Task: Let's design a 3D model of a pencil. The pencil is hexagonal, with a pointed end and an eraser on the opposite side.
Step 124:
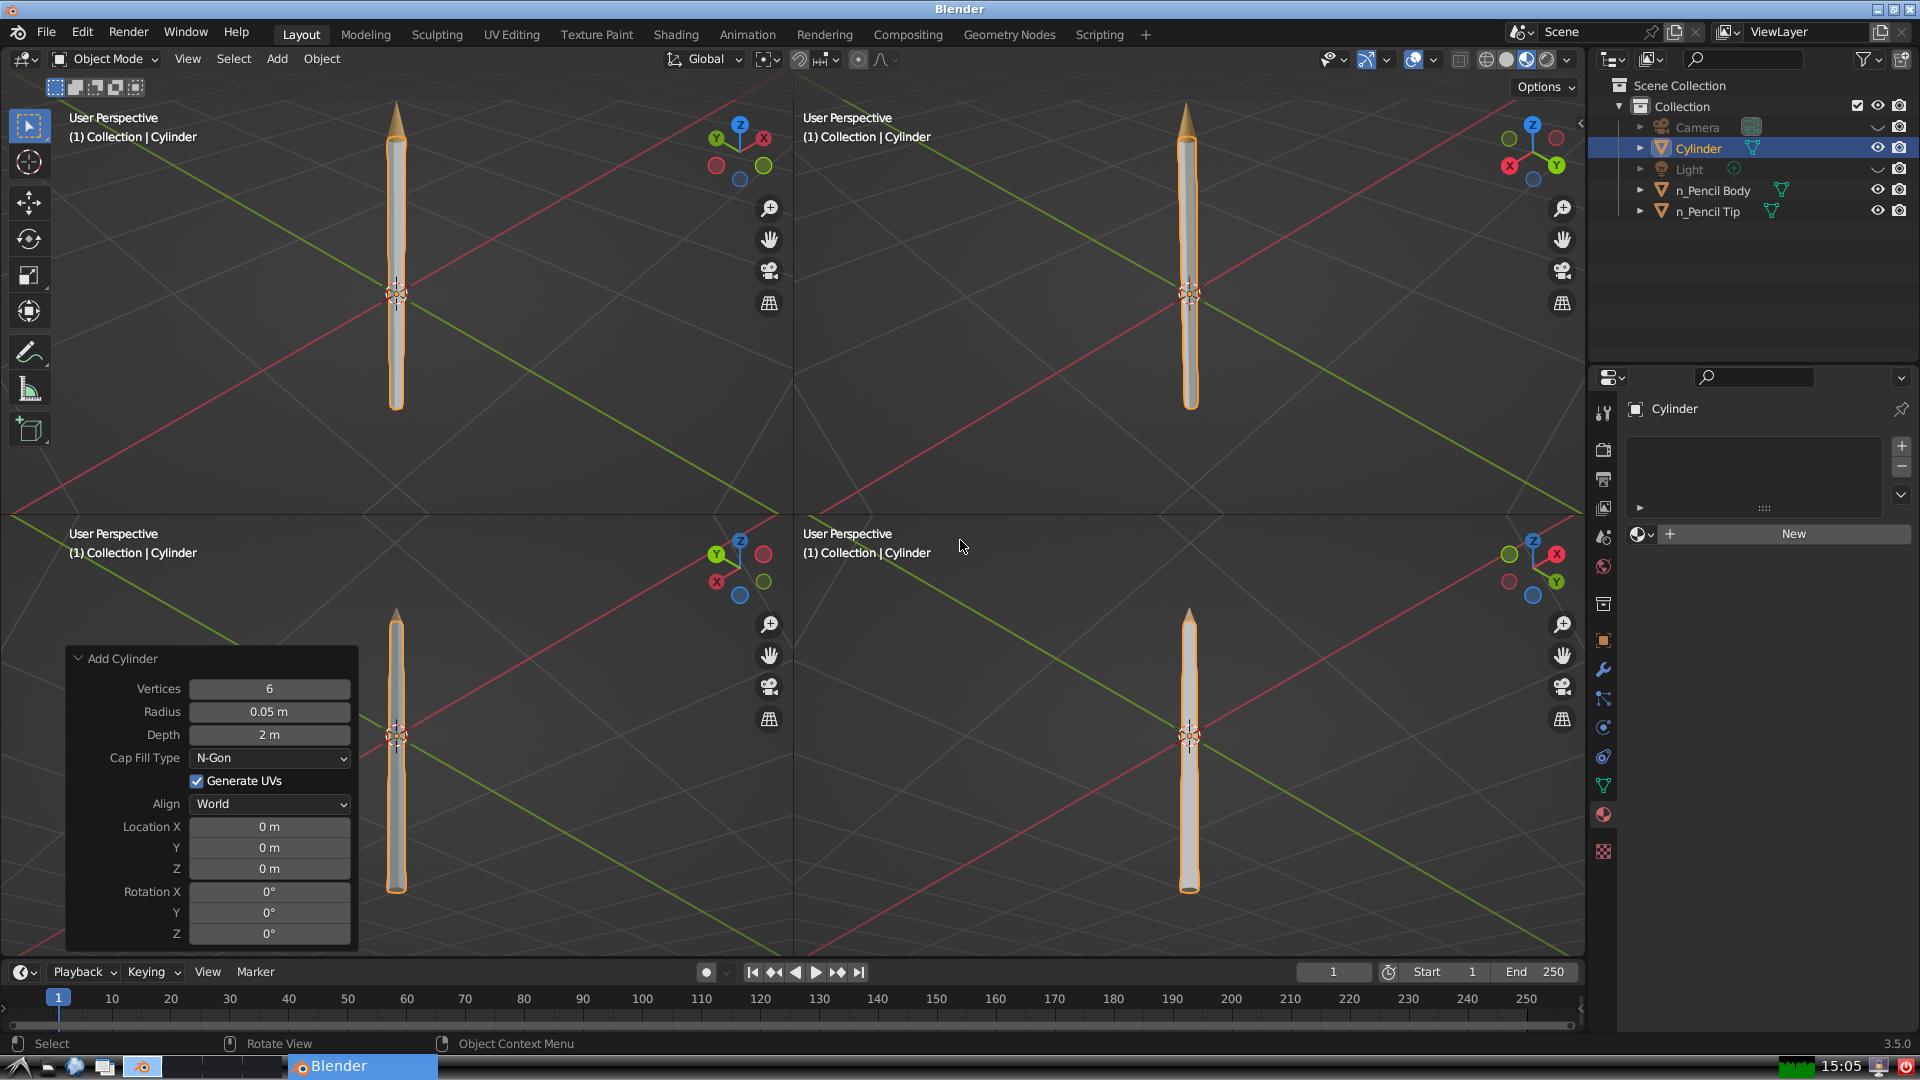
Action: {"key_press": ['Ctrl, Home']}